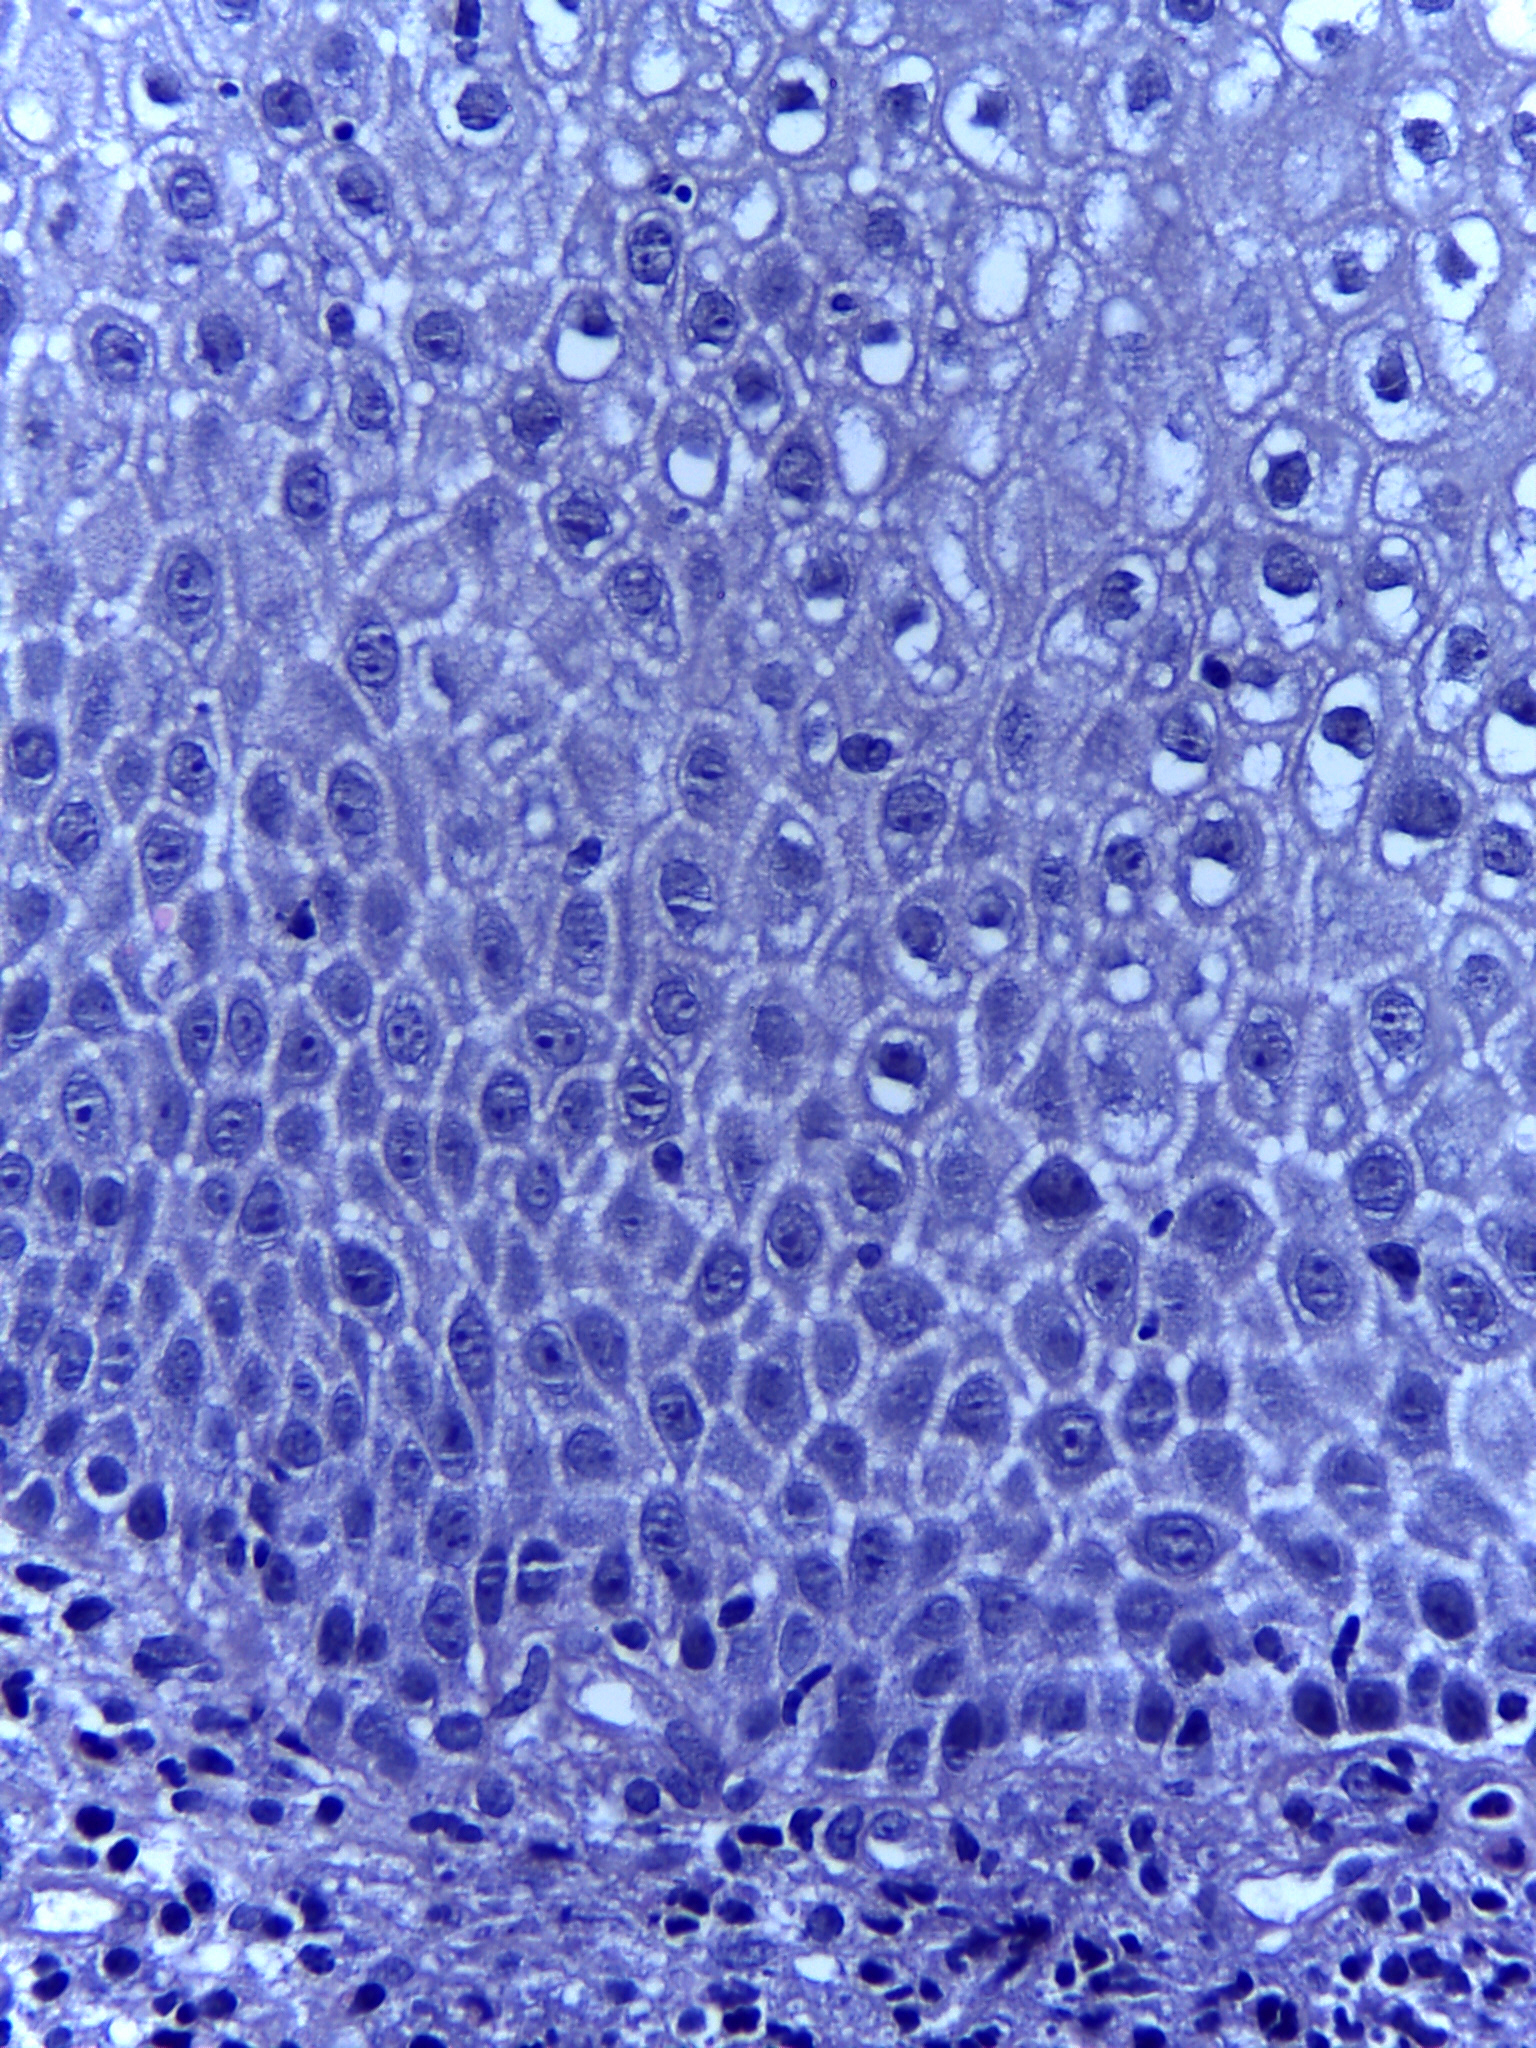
Diagnosis: OSCC